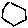
Label: hexagon